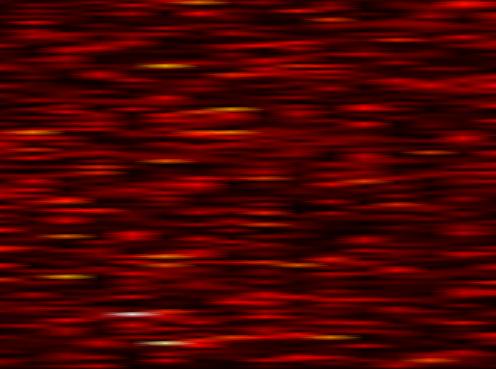
Label: OFDM